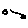
Label: car